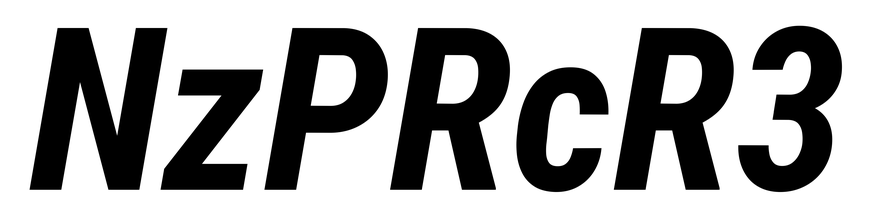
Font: Roboto-Italic_Condensed_Bold_Italic